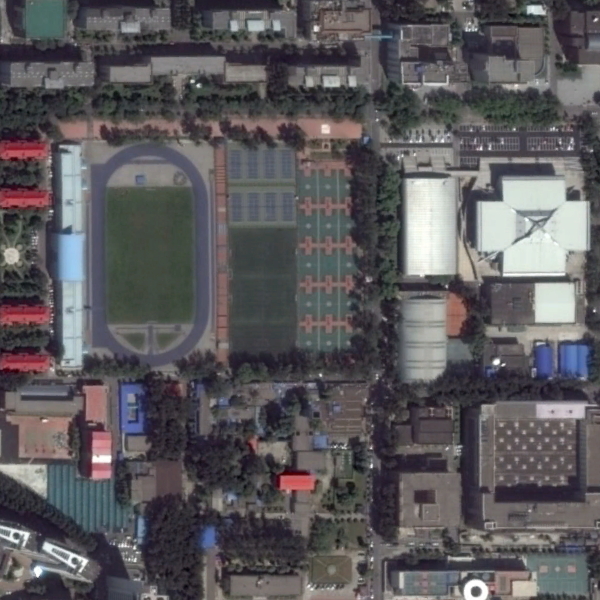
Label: School